Field crop: maize
Growth stage: 2
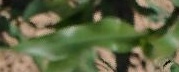
Species: maize